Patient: sex M, age 76
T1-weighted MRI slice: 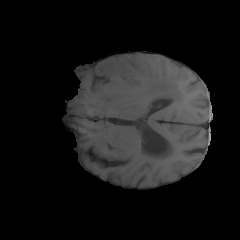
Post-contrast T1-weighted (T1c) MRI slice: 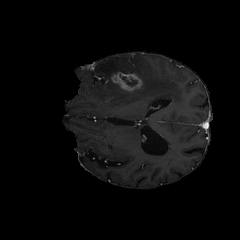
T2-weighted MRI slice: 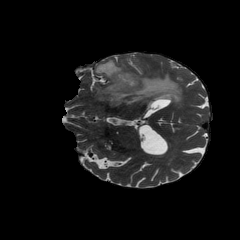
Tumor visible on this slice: yes
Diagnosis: Glioblastoma, IDH-wildtype
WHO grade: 4